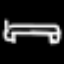
Label: bed